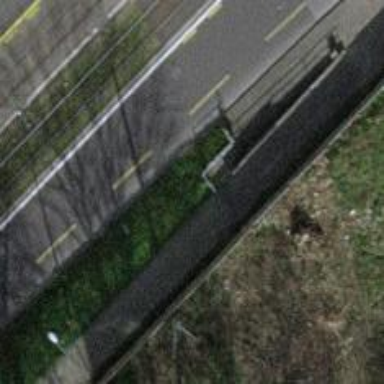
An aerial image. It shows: Sidewalk along the footway.